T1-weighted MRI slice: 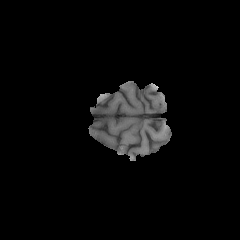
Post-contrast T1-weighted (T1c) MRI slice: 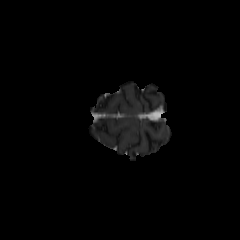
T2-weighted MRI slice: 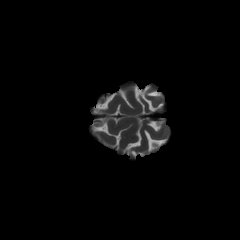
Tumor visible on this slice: no